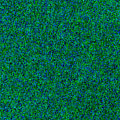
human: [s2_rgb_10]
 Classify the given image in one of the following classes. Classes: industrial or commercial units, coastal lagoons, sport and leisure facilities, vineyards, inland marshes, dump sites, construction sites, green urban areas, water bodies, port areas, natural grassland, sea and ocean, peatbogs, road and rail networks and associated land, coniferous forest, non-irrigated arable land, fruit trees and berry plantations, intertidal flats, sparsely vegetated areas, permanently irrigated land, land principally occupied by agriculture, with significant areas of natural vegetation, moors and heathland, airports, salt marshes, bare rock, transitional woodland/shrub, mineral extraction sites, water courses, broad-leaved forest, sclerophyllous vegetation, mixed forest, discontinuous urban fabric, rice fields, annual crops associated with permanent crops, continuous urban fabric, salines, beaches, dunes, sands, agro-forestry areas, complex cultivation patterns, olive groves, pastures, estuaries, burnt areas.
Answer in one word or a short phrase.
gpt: sea and ocean